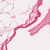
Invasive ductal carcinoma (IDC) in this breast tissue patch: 0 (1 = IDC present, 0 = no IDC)